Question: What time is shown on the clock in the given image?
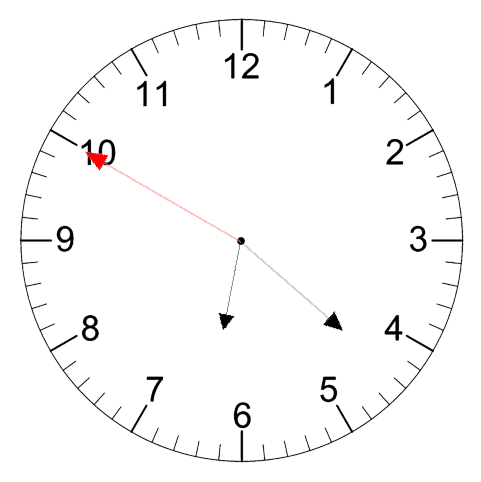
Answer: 06:21:50